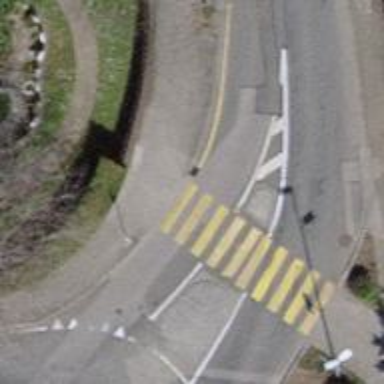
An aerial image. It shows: Uncontrolled zebra crossing with central island.